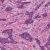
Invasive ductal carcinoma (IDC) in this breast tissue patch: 1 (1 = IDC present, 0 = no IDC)